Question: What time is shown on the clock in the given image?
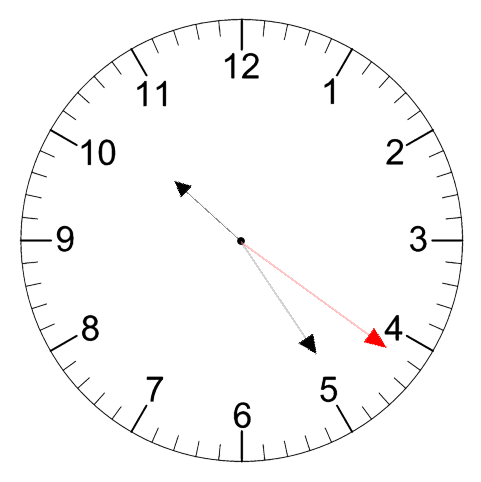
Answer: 10:24:21